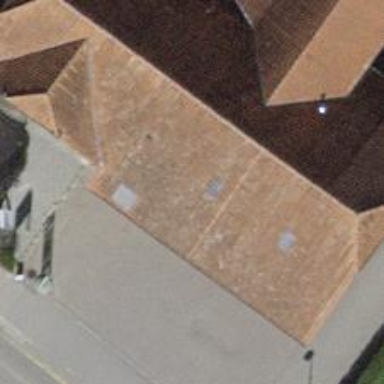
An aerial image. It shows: Farm shop.